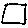
Label: square